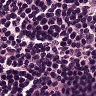
Metastatic tissue present: no